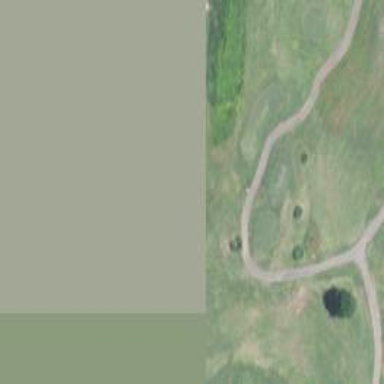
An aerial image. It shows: Pathway for golfing.